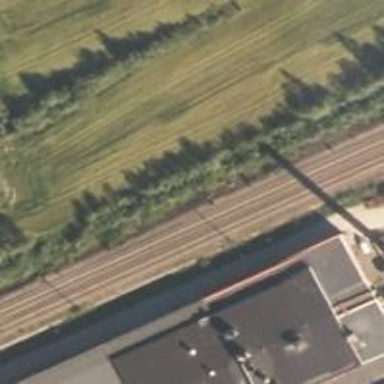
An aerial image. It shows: Railway signal supported by catenary mast.